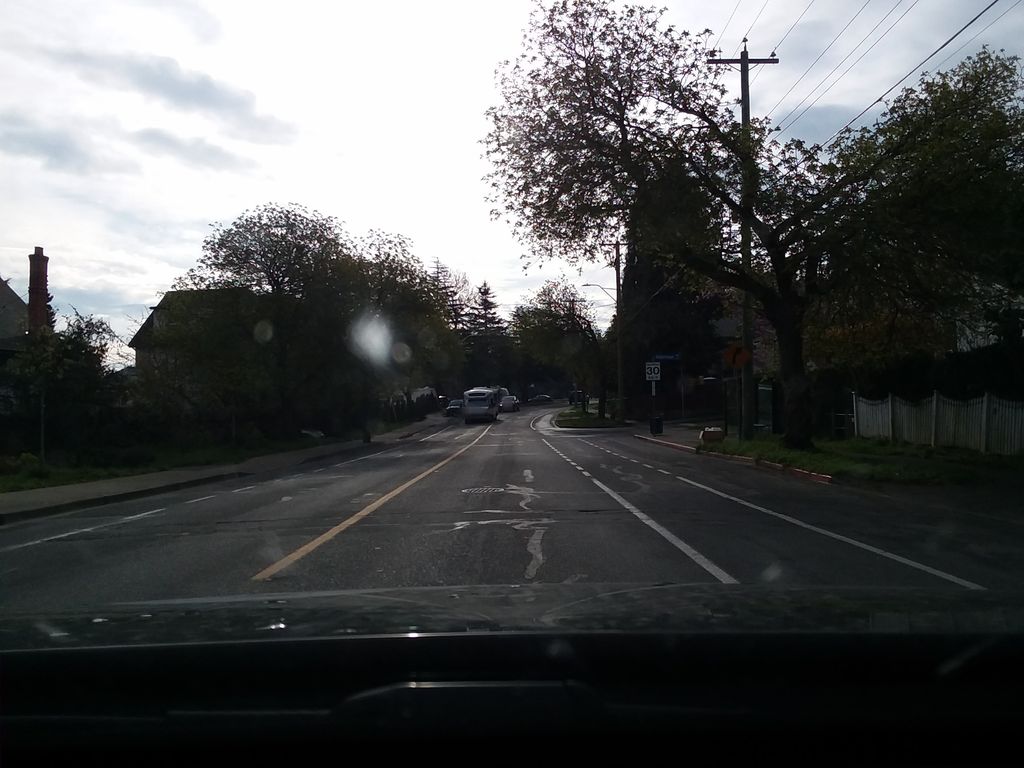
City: victoria